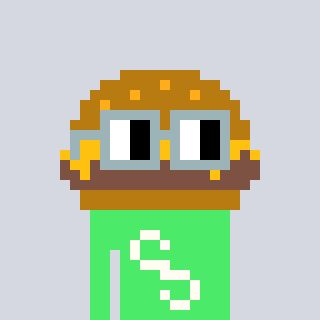
a pixel art character with square dark gray glasses, a burger-shaped head and a teal-colored body on a cool background